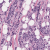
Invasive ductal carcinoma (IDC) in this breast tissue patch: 1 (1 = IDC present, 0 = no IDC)